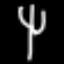
Label: fork